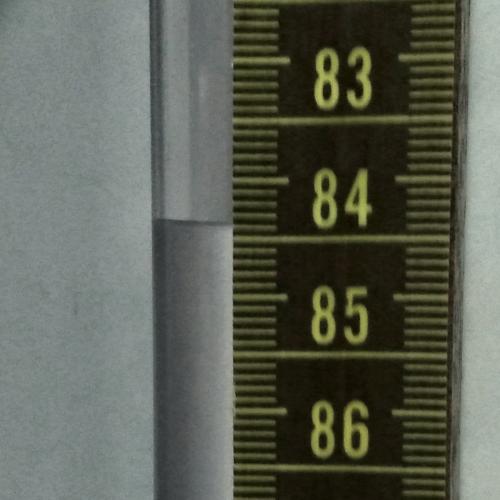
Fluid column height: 84.4 cm